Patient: sex M, age 73
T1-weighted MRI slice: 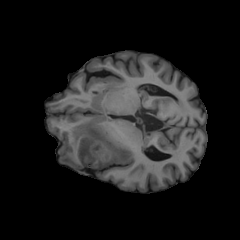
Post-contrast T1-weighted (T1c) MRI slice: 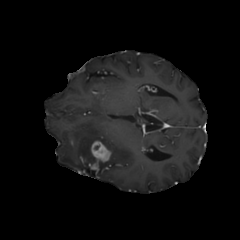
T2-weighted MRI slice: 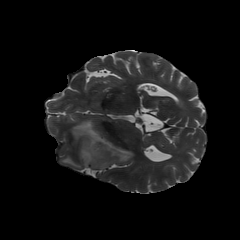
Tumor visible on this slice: yes
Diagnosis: Glioblastoma, IDH-wildtype
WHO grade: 4